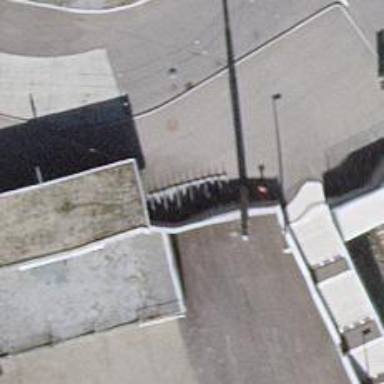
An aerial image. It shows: Bicycle parking area.